Question: I'm making a page where a jQuery dialog comes up with some inputs and later javascript displays them. This works fine in:
- - -
However, it does not work in Internet Explorer 7-11, or Firefox 26.
<URL>

Any Ideas? Thank you in advance.
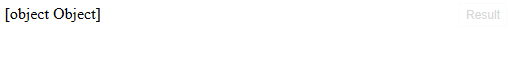
Answer: Do use 'href' attributes to bind event handlers to elements. You have jQuery, use that to bind the events.
'''
<div id="favorites">
<a href="#" class="add">+</a>
</div>
'''
Then, simply do:
'''
$('#favorites a').click(function(e){
e.preventDefault();
$( '#dialog' ).dialog({width: 850, height: 300});
});
'''
Do the same with the 'addToFavorites' button.
'''
<a href="#" class="addToFavorites button" style="width: 150px;">Add to My Favorites</a>
'''
Then do:
'''
$('.addToFavorites').click(function(e){
e.preventDefault();
addToFavorites();
});
'''
Here's a demo: <URL>